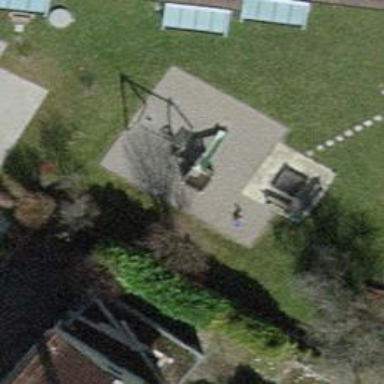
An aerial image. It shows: Playground with slide.